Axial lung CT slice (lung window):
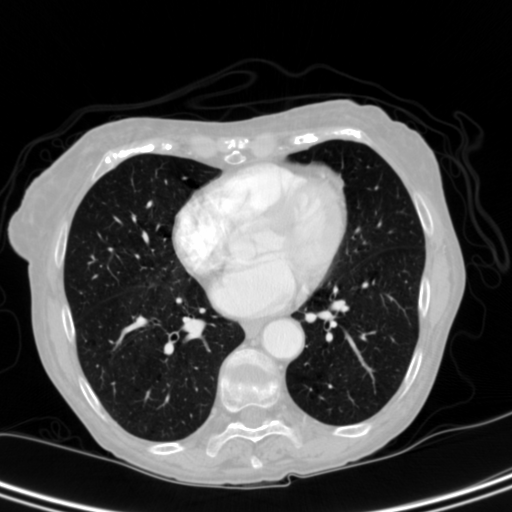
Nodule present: no